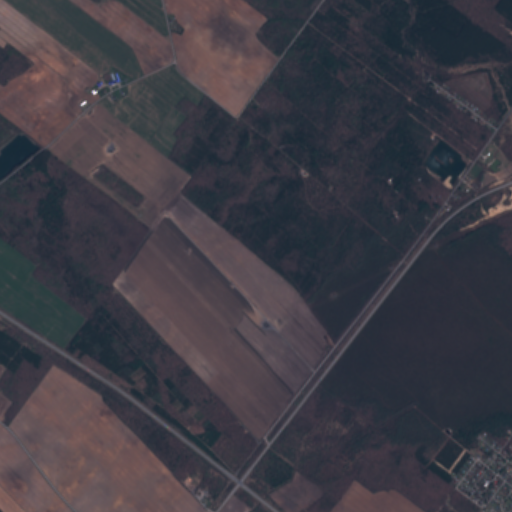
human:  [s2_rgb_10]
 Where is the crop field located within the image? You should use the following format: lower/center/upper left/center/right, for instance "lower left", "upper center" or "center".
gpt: The crop field is located in the lower of the image.
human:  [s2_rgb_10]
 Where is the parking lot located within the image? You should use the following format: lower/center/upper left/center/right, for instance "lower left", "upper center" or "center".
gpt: The parking lot is located in the lower center of the image.
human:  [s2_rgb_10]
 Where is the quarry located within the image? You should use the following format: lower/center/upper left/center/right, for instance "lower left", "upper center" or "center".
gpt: The quarry is located in the upper left of the image.
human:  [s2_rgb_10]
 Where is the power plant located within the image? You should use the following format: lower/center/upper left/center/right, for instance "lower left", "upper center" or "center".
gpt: There is no power plant in the image.